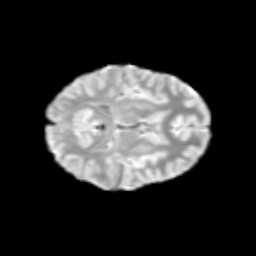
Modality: T2w
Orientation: axial
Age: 10
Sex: female
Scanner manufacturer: siemens
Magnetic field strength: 3 T
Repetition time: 3.8 s
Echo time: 0.07 s